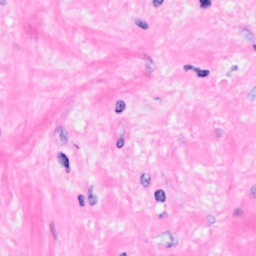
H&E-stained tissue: Breast